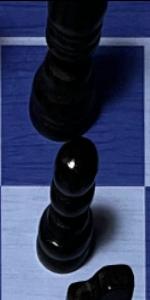
Label: Pawn_Black